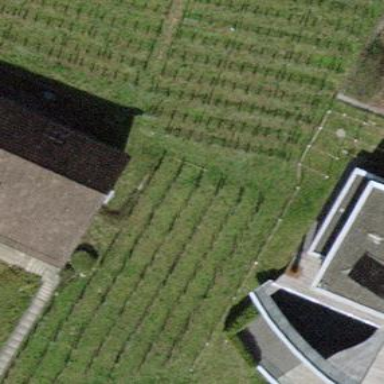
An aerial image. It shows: Vineyard growing grapes.